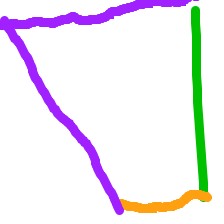
Shape: trapezoid